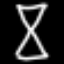
Label: hourglass